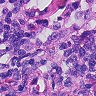
Metastatic tissue present: no